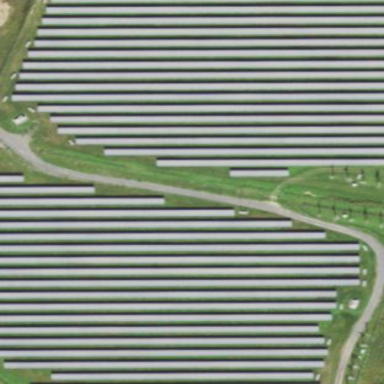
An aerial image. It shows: Solar power plant with photovoltaic technology. The plant generates electricity and is enclosed by fence.